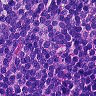
Metastatic tissue present: no